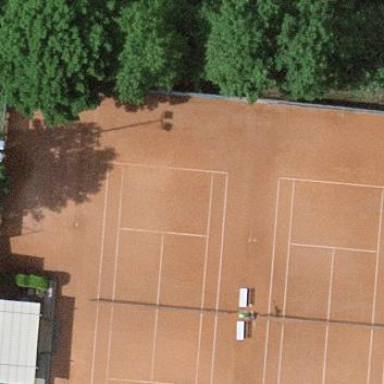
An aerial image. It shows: Clay tennis court pitch.